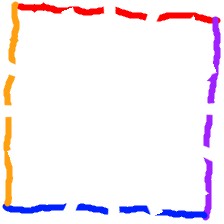
Shape: square